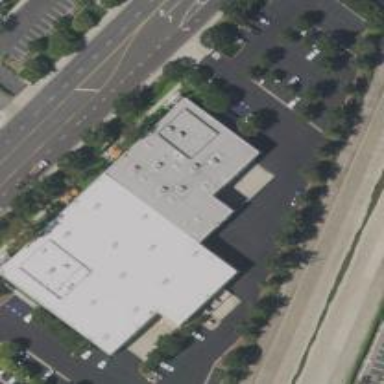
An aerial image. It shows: Commercial building.